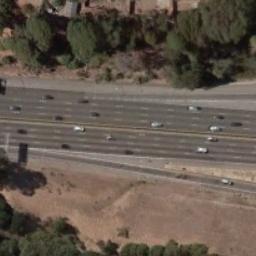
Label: freeway